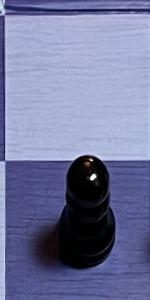
Label: Pawn_Black